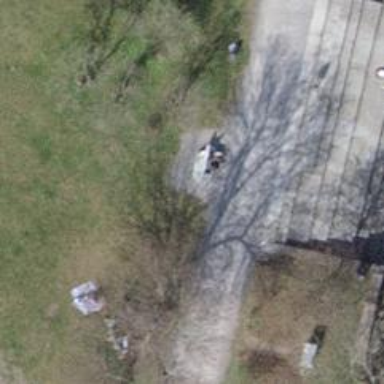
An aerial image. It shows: Bench for seating.